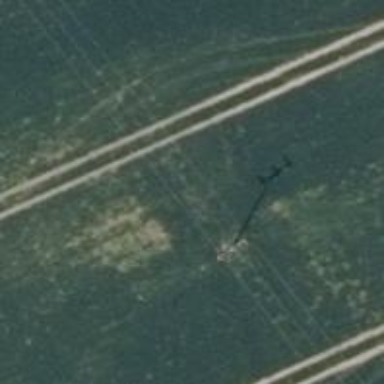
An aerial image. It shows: Power pole.